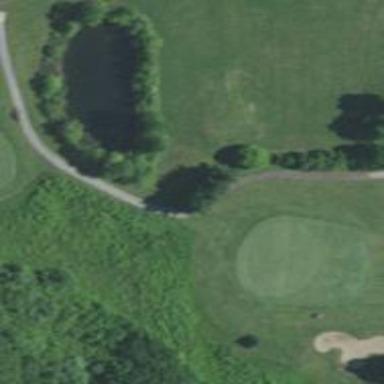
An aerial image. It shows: Footway that resembles golf path.